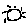
Label: sun